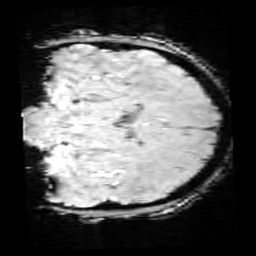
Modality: SWI
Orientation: coronal
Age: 13
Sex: male
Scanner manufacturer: siemens
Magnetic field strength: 3 T
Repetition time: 0.027 s
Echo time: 0.02 s